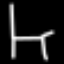
Label: chair